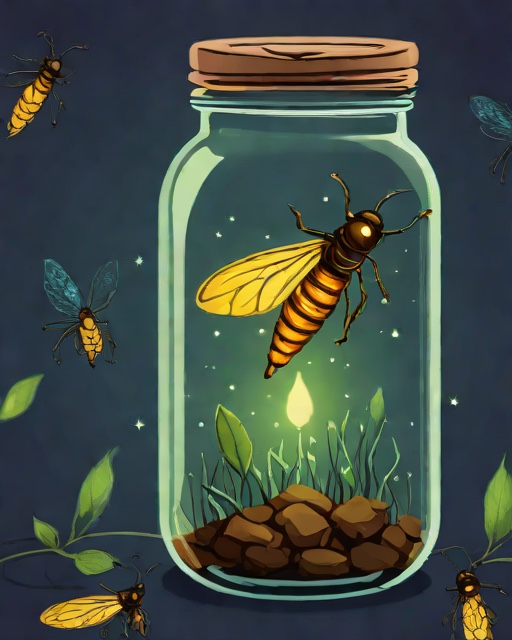
Category: Summer